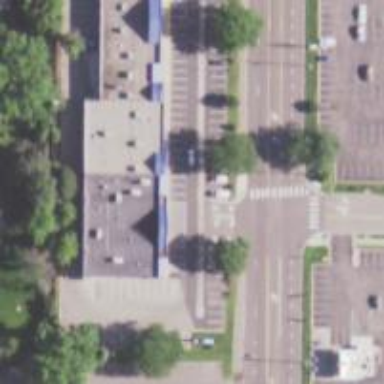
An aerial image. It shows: Clinic.